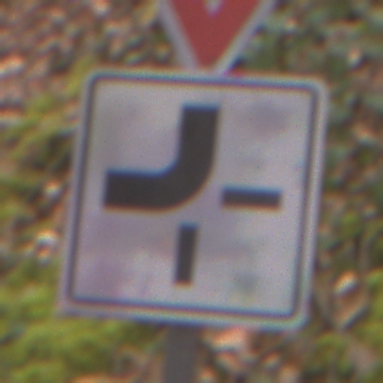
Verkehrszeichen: VerlaufVorfahrtsstrasse2
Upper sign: VorfahrtGewaehren
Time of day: Midday
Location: Outdoor (Nature)
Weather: Overcast
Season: Autumn
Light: Natural